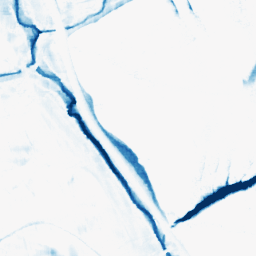
Category: morphological
Decomposition family: morphological_square
Decomposition parameters: operation: closing
size: 15
Upsampling method: sinc_blackman
Upsampling parameters: scale: 4
kernel_size: 8
Upsampling scale: 4